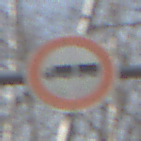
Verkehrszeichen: VerbotLastkraftwagenMitAnhaenger
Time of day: MorningAfternoon
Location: Outdoor (Nature)
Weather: Clear
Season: Winter
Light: Natural